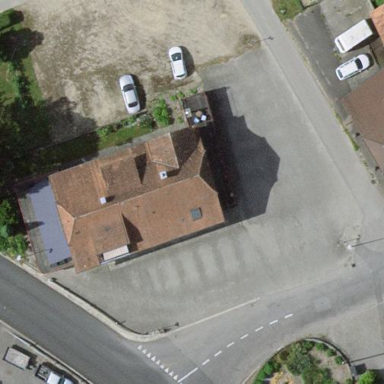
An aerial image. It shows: Car shop building.